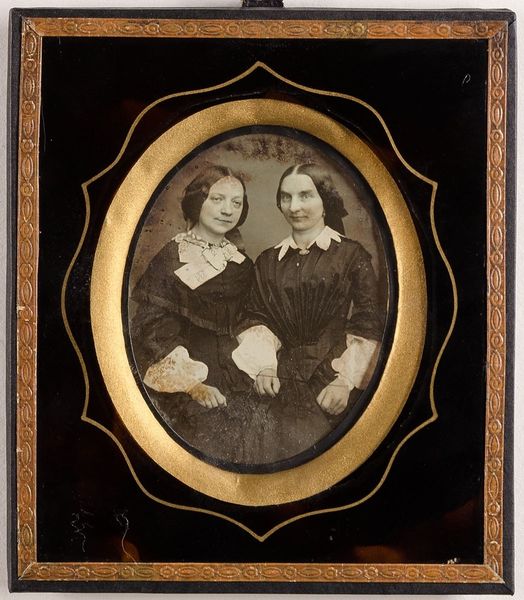
Titel: Zwei unbekannte Frauen
Standort: Hamburg
Institution: Museum für Kunst und Gewerbe Hamburg
Schlagwörter: frau, portrait, figur, foto, fotografie, photographie, doppelbildnis, doppelportrait, photo, lichtbild, daguerreotypie, bildwerke, angewandte und bildende kunst, hessische systematik, porträt, porträtfotografie, porträtphotographie, hüftbild, doppelporträt